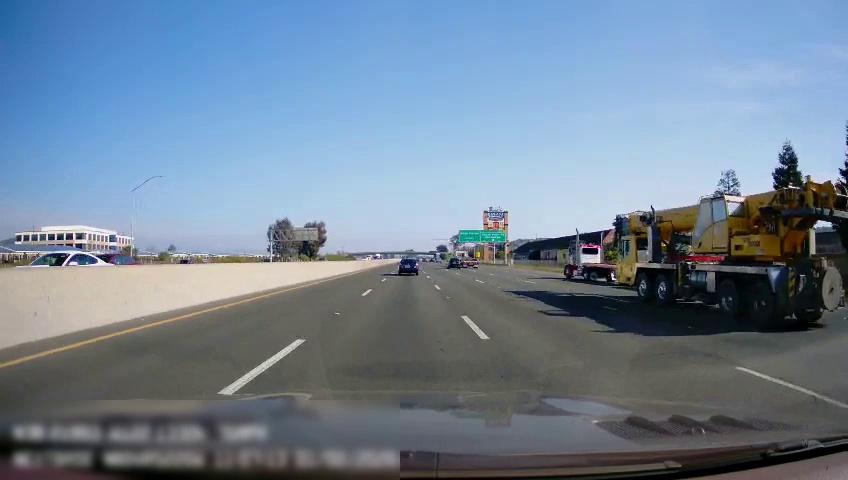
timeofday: Day
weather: Sunny
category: Drivable Space
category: Vehicles | Car
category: Vehicles | Other LV
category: Vehicles | Other LV
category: Vehicles | SUV
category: Vehicles | Other LV
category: Vehicles | Car
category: Vehicles | Car
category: Lanes | Current Lane
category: Lanes | Alternate Lane
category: Lanes | Current Lane
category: Lanes | Alternate Lane
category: Lanes | Alternate Lane
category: Lanes | Alternate Lane
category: Traffic | Signs
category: Traffic | Signs